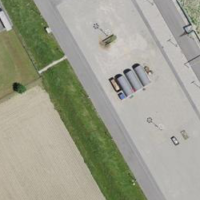
EUNIS habitat code: 52
Species observed at this site:
Medicago sativa